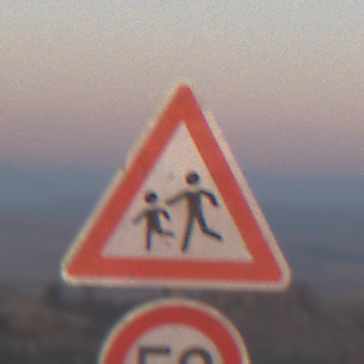
Verkehrszeichen: KinderRechts
Zusatzzeichen unten: Geschwindigkeit50
Umgebung: Outdoor, Nature
Tageszeit: SunriseSunset
Wetter: Clear
Licht: Natural
Jahreszeit: NotSpecified
Kontrast: LowContrast